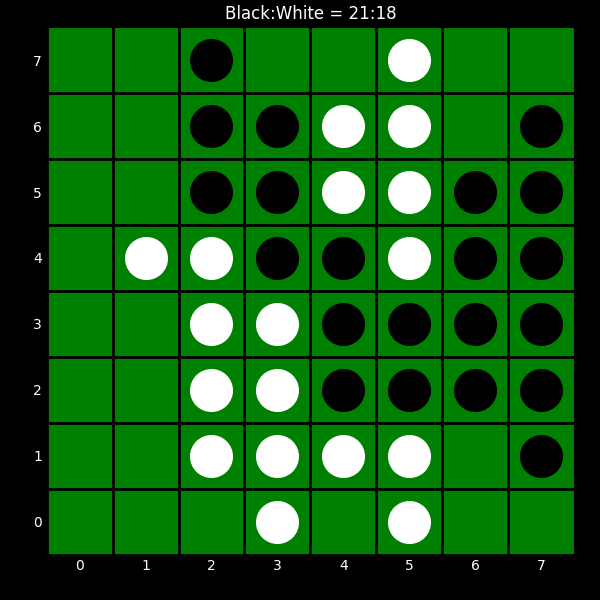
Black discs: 21
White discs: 18